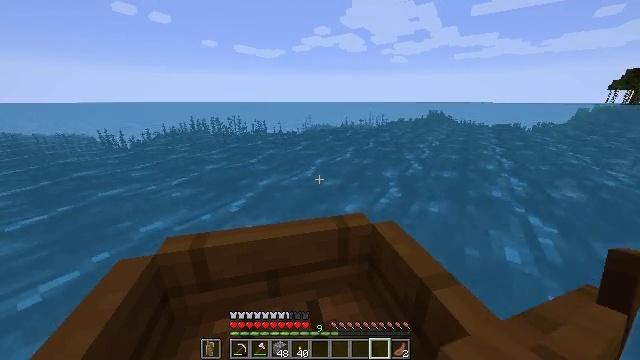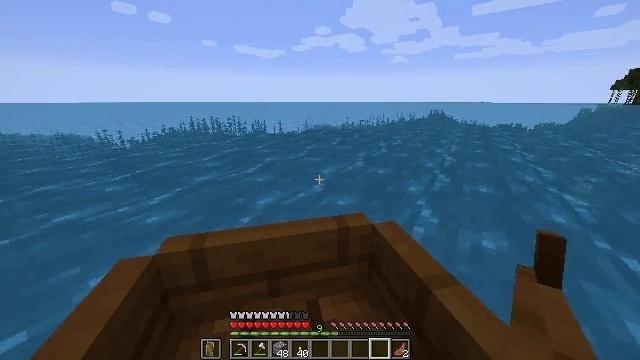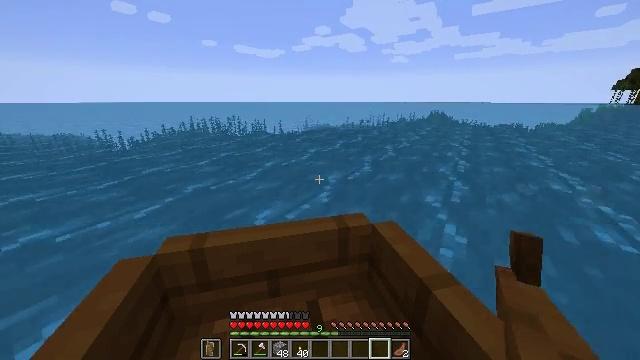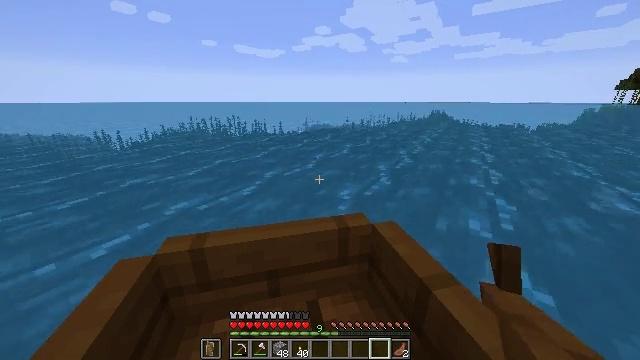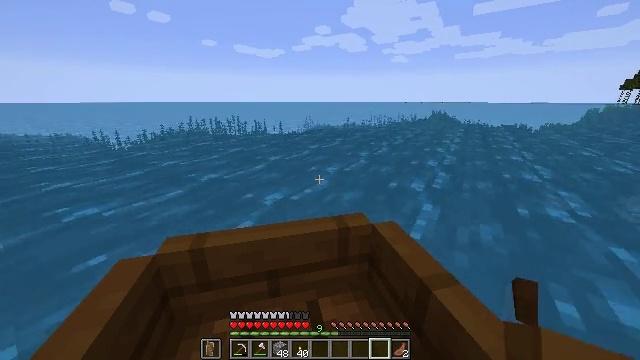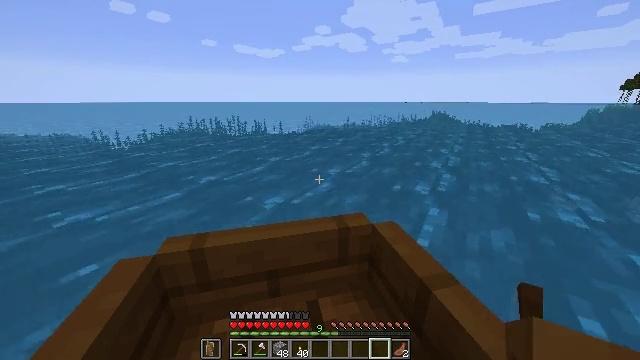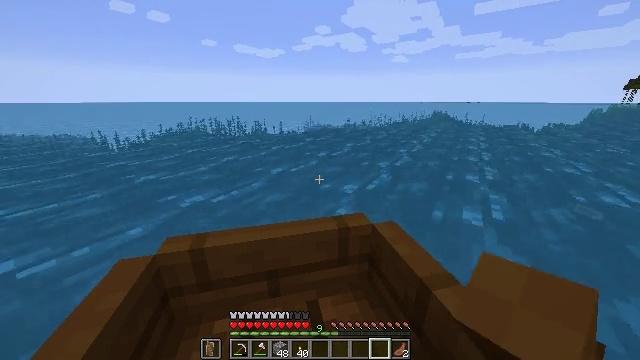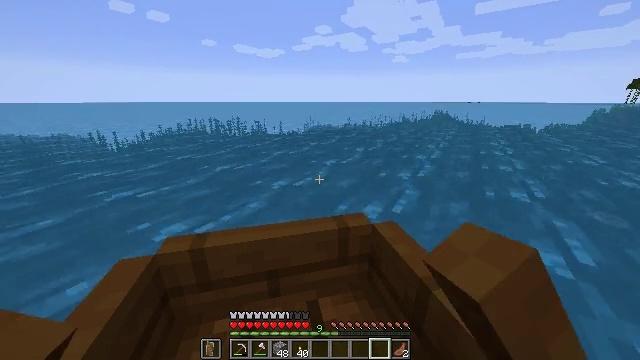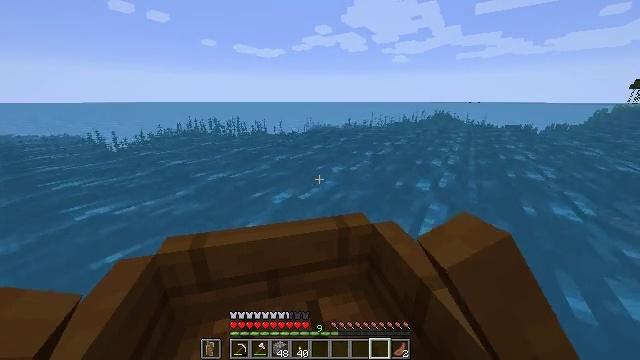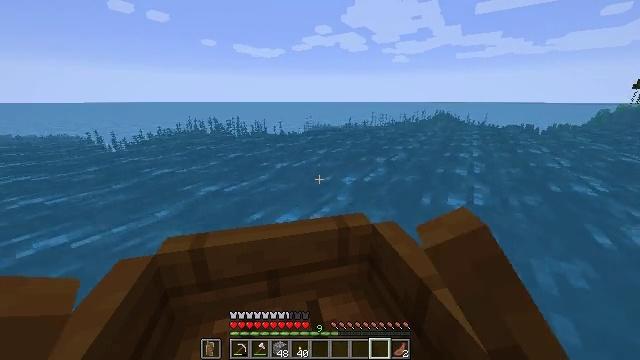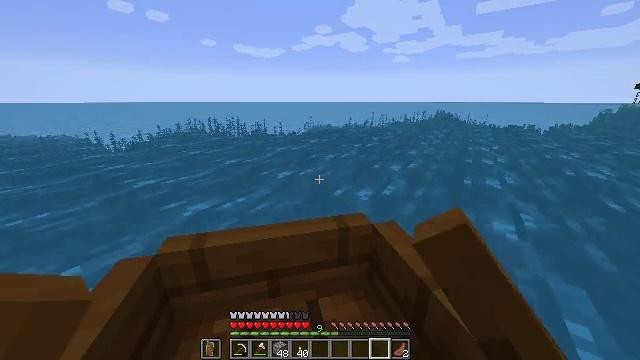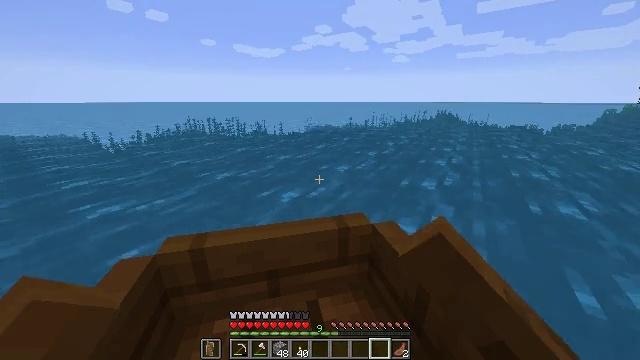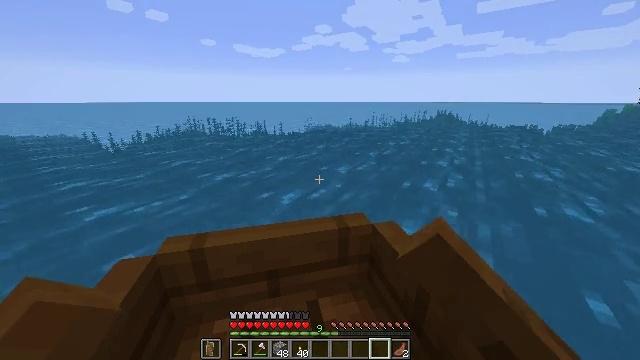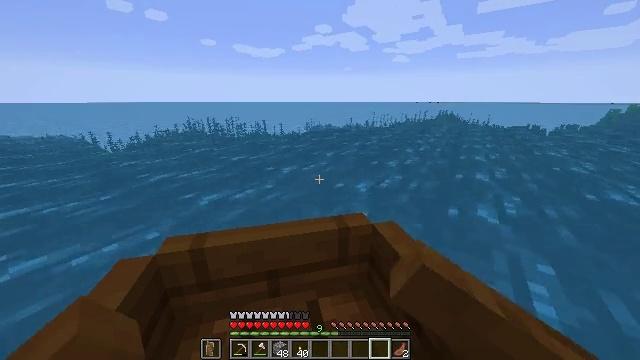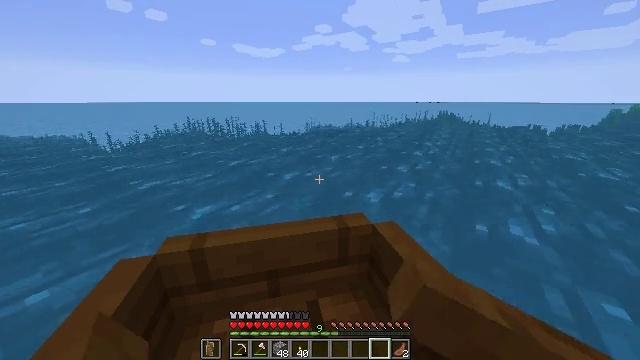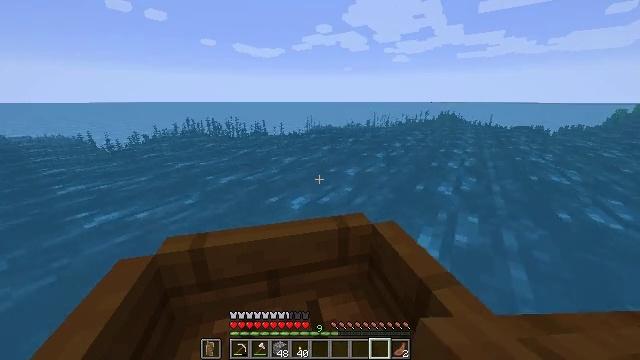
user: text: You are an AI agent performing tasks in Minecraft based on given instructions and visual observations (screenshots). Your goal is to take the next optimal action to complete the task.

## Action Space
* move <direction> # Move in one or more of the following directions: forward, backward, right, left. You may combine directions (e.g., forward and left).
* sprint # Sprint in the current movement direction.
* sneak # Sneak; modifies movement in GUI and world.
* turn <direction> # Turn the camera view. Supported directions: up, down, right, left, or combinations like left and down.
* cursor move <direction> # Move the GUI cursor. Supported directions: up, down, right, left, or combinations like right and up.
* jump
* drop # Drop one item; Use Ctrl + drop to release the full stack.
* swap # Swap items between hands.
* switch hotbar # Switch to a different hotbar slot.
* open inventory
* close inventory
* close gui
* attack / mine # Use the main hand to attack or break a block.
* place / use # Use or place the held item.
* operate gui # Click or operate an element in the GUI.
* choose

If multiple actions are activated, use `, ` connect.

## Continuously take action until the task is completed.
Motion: motion action
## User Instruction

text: Mine the kelp plant underwater.
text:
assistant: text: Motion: move forward, sprint
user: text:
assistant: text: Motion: move forward, sprint
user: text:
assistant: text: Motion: move forward, sprint
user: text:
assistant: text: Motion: move forward, sprint
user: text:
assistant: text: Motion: move forward, sprint
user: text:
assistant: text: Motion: move forward, sprint
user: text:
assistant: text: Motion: move forward, sprint
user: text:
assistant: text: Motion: move forward, sprint
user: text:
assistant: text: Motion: move forward, sprint
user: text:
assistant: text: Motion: move forward, sprint
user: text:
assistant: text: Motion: move forward, sprint
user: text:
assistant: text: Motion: move forward, sprint
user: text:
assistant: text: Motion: move forward, sprint
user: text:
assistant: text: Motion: move forward, sprint
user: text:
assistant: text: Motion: move forward, sprint
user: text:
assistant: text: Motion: move forward, sprint
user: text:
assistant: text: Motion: move forward, sprint
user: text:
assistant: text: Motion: move forward, sprint
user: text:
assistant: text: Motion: move forward, sprint
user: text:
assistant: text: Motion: move forward, sprint
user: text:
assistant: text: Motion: move forward, sprint
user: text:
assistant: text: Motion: move forward, sprint
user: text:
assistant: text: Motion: move forward, sprint
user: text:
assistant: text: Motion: move forward, sprint
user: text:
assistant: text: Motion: move forward, sprint
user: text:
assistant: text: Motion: move forward, sprint
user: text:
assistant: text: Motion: move forward, sprint
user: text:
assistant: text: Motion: move forward, sprint
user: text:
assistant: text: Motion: move forward, sprint
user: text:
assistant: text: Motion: move forward, sprint